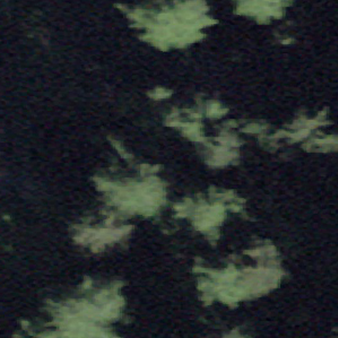
Label: other